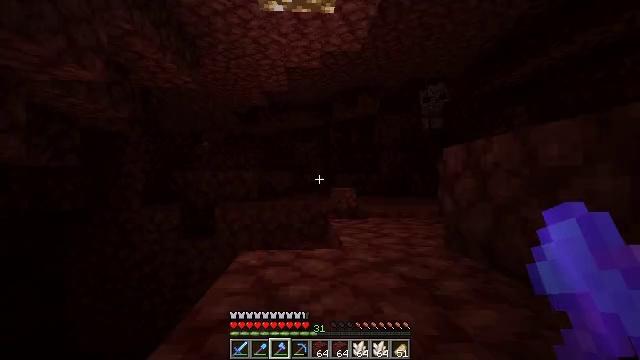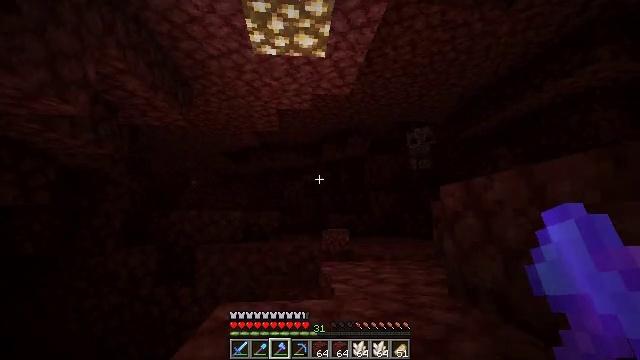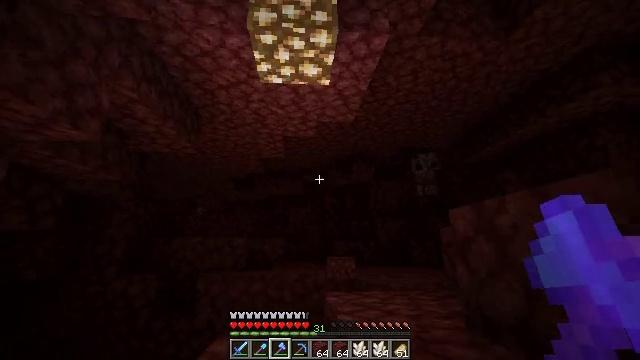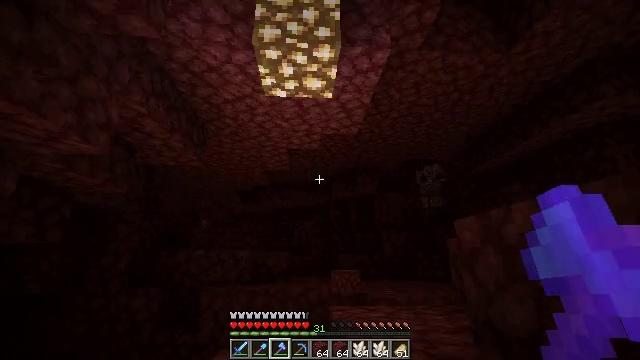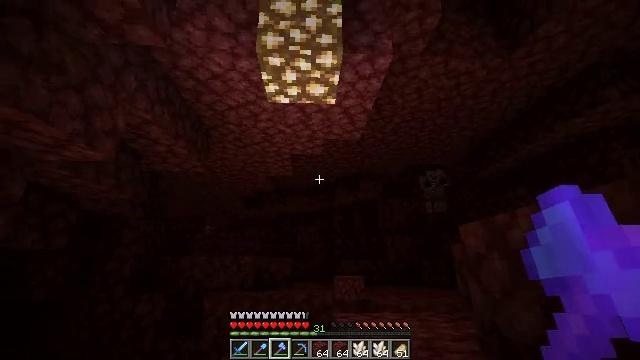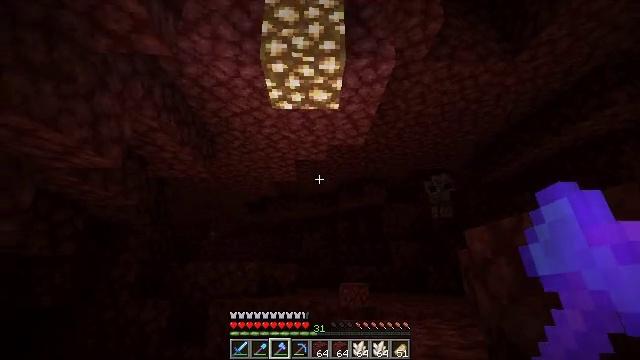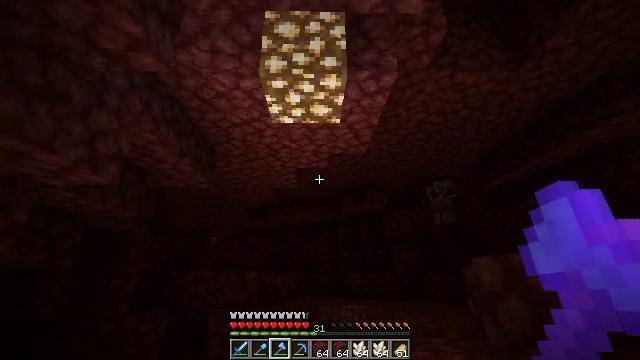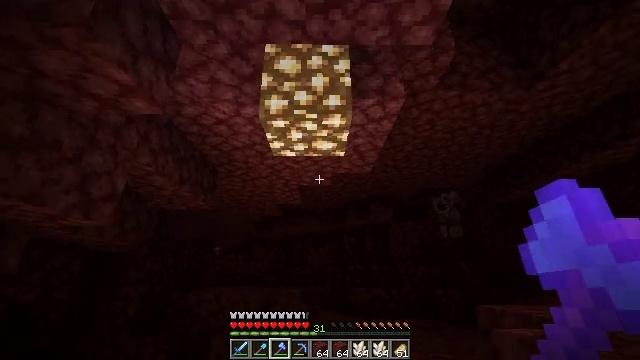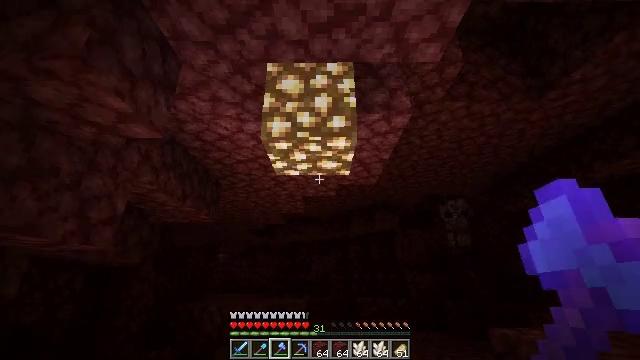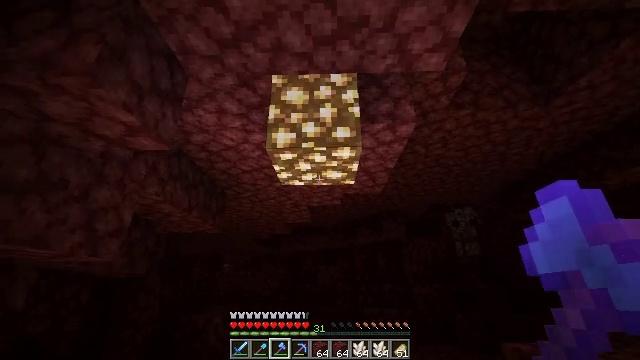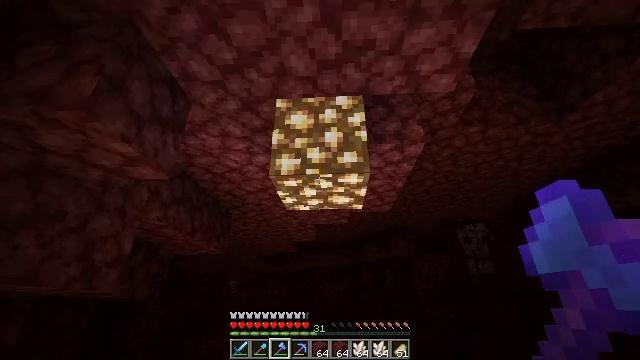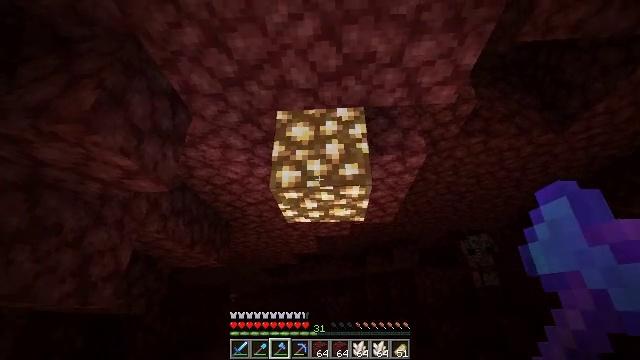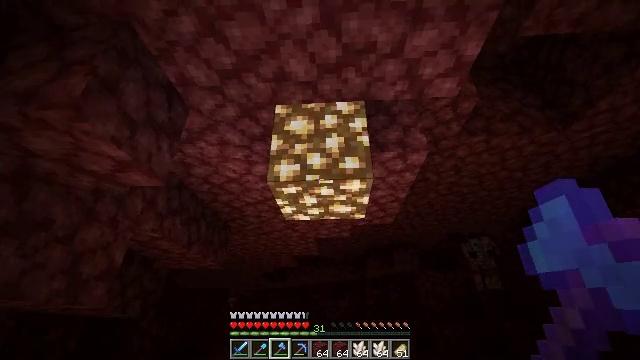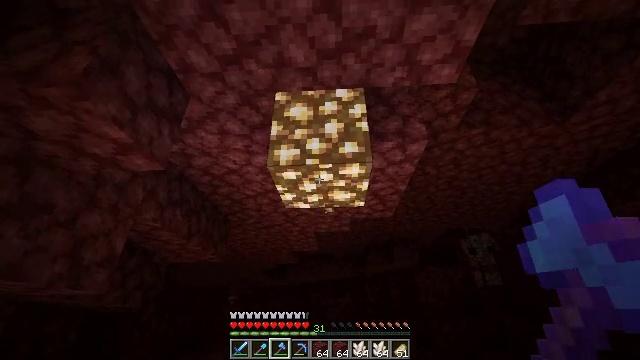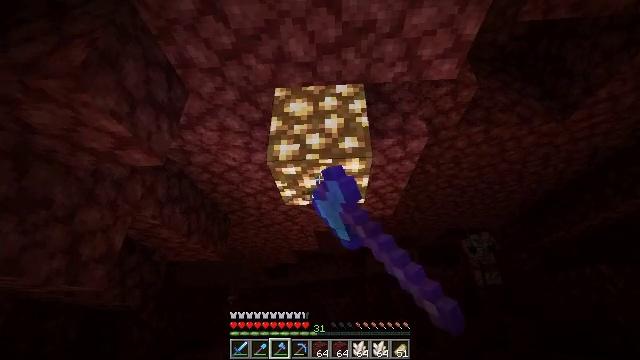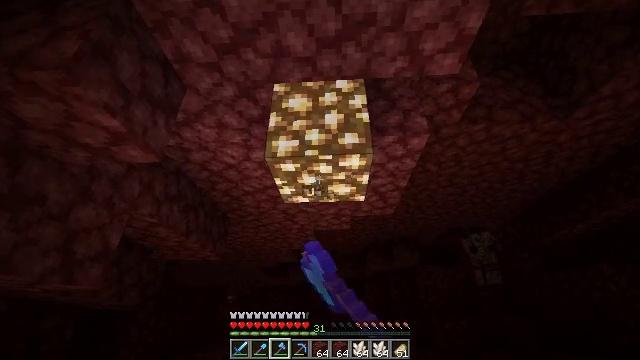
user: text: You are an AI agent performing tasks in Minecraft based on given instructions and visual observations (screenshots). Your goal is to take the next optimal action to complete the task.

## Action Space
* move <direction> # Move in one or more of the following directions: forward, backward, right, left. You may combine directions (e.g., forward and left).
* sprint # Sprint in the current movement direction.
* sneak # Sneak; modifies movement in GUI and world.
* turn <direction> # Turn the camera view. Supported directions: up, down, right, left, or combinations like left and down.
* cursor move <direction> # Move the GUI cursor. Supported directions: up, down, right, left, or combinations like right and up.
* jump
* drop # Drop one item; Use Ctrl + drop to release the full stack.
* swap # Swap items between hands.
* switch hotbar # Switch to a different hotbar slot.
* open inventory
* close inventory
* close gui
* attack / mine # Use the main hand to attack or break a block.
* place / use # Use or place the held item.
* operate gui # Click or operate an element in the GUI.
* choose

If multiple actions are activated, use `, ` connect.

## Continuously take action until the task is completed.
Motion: motion action
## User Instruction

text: Destroy the glowstone to harvest components.
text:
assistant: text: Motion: turn right and up
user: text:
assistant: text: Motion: turn left and up
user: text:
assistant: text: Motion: turn left and up
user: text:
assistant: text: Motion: move forward, turn up
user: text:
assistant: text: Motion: move forward, turn left and up
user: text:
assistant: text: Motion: move forward, jump
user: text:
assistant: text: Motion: move forward, jump
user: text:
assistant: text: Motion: move forward, turn left, jump
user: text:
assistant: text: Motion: move forward, turn left and up
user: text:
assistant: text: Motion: move forward, turn left and up
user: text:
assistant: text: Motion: move forward, turn up
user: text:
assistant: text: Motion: turn up
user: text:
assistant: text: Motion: attack / mine
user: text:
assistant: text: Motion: attack / mine
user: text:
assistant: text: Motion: attack / mine
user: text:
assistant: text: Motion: attack / mine
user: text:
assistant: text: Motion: attack / mine
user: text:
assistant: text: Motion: attack / mine
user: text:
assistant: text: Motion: attack / mine
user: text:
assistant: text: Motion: attack / mine
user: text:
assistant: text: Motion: attack / mine
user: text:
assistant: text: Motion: attack / mine
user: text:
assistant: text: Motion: attack / mine
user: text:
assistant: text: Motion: attack / mine
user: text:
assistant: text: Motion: attack / mine
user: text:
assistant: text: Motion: attack / mine
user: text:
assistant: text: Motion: attack / mine
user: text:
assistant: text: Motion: attack / mine
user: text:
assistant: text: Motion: attack / mine
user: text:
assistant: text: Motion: attack / mine